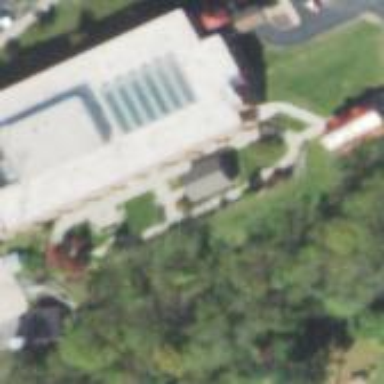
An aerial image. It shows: Nursing home building.